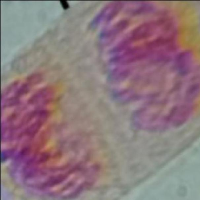
Label: telophase